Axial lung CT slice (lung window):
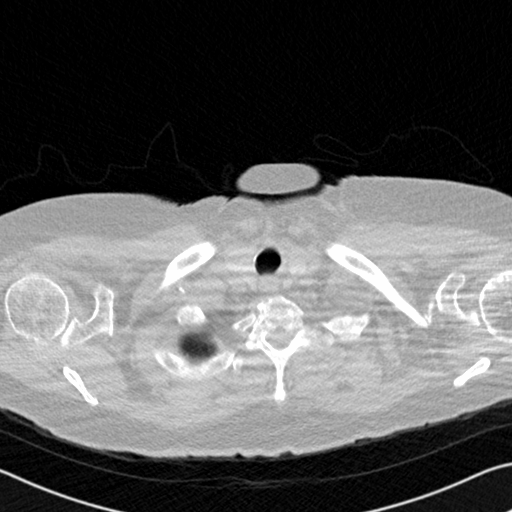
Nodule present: no